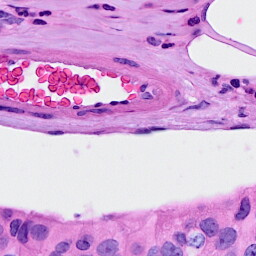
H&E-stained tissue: Breast